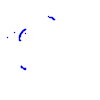
Particle: proton